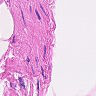
Metastatic tissue present: no